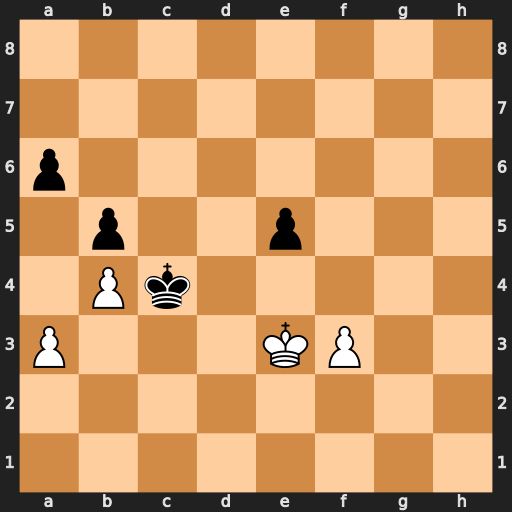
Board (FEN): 8/8/p7/1p2p3/1Pk5/P3KP2/8/8
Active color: w
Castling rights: -
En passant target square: -
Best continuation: Ke4 Kb3 Kxe5 Kxa3 f4